Field crop: maize
Growth stage: 2
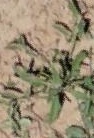
Species: atriplex